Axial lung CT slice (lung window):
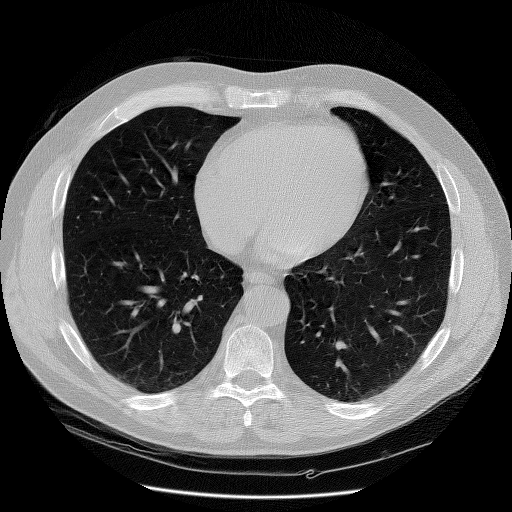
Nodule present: no